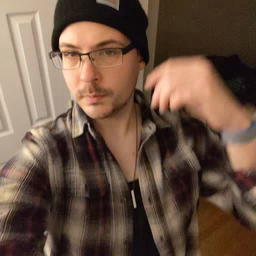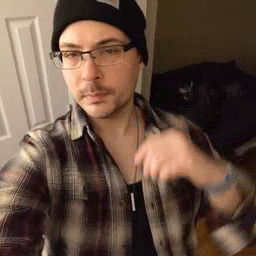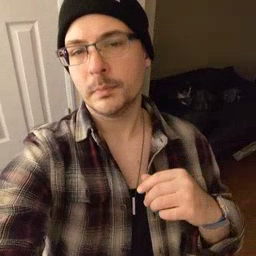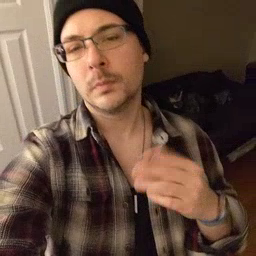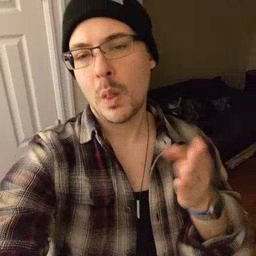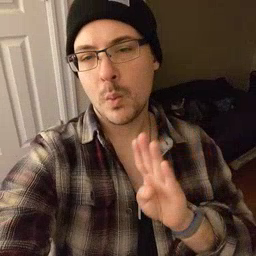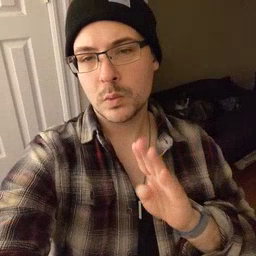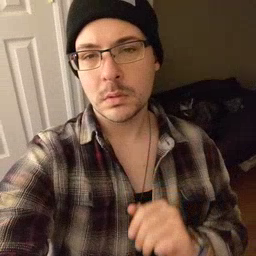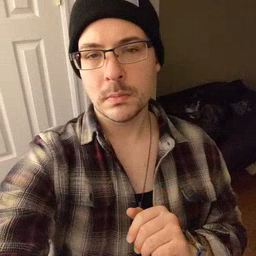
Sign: close